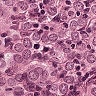
Metastatic tissue present: yes